Interaction volume radius: 5 \u00c5
Interaction volume height: 25 \u00c5
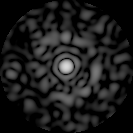
Disorder parameter: 0.837